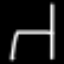
Label: chair